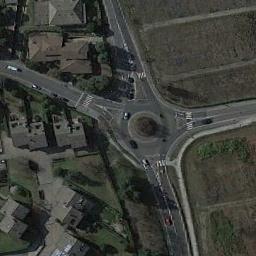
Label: roundabout